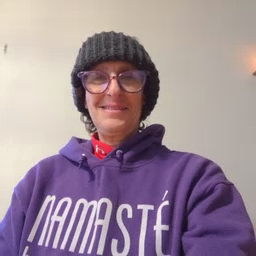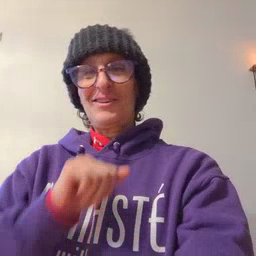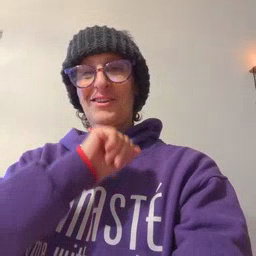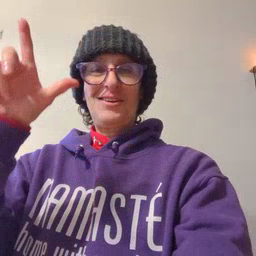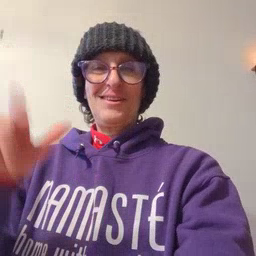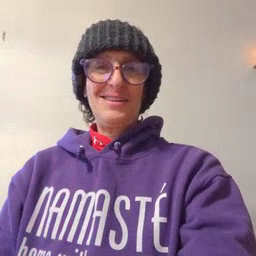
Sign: all